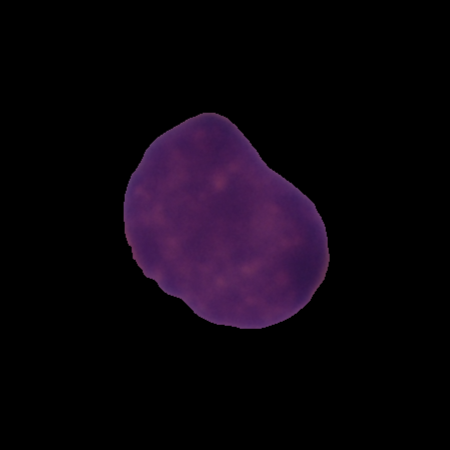
Label: healthy